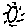
Label: sun